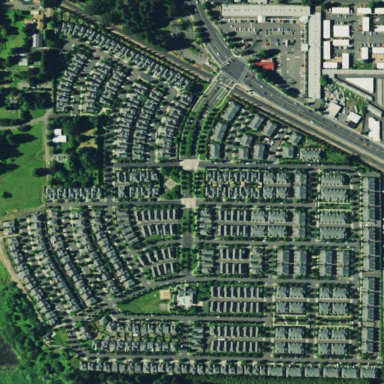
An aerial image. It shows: Residential area in rural setting.